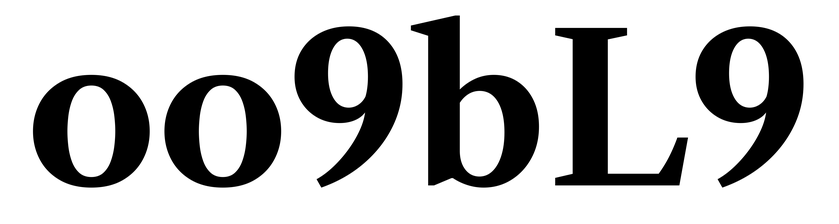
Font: LibreCaslonText_Bold